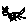
Label: cat